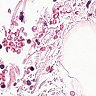
Metastatic tissue present: no